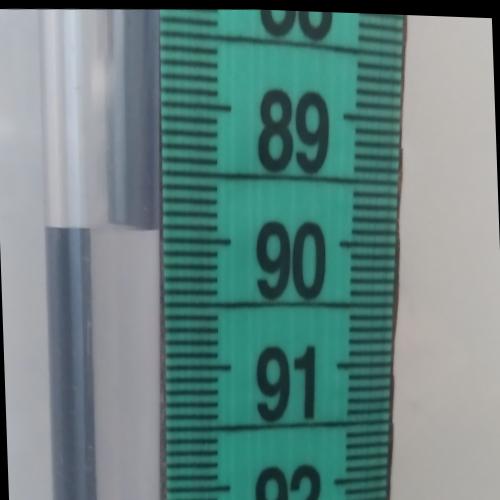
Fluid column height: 89.9 cm